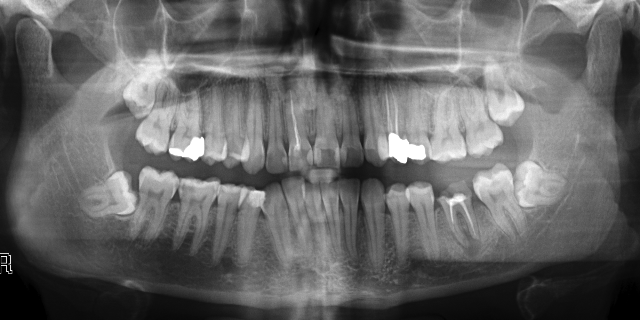
adult